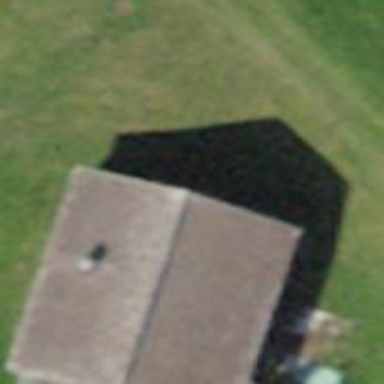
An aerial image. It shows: Cabin.